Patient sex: M
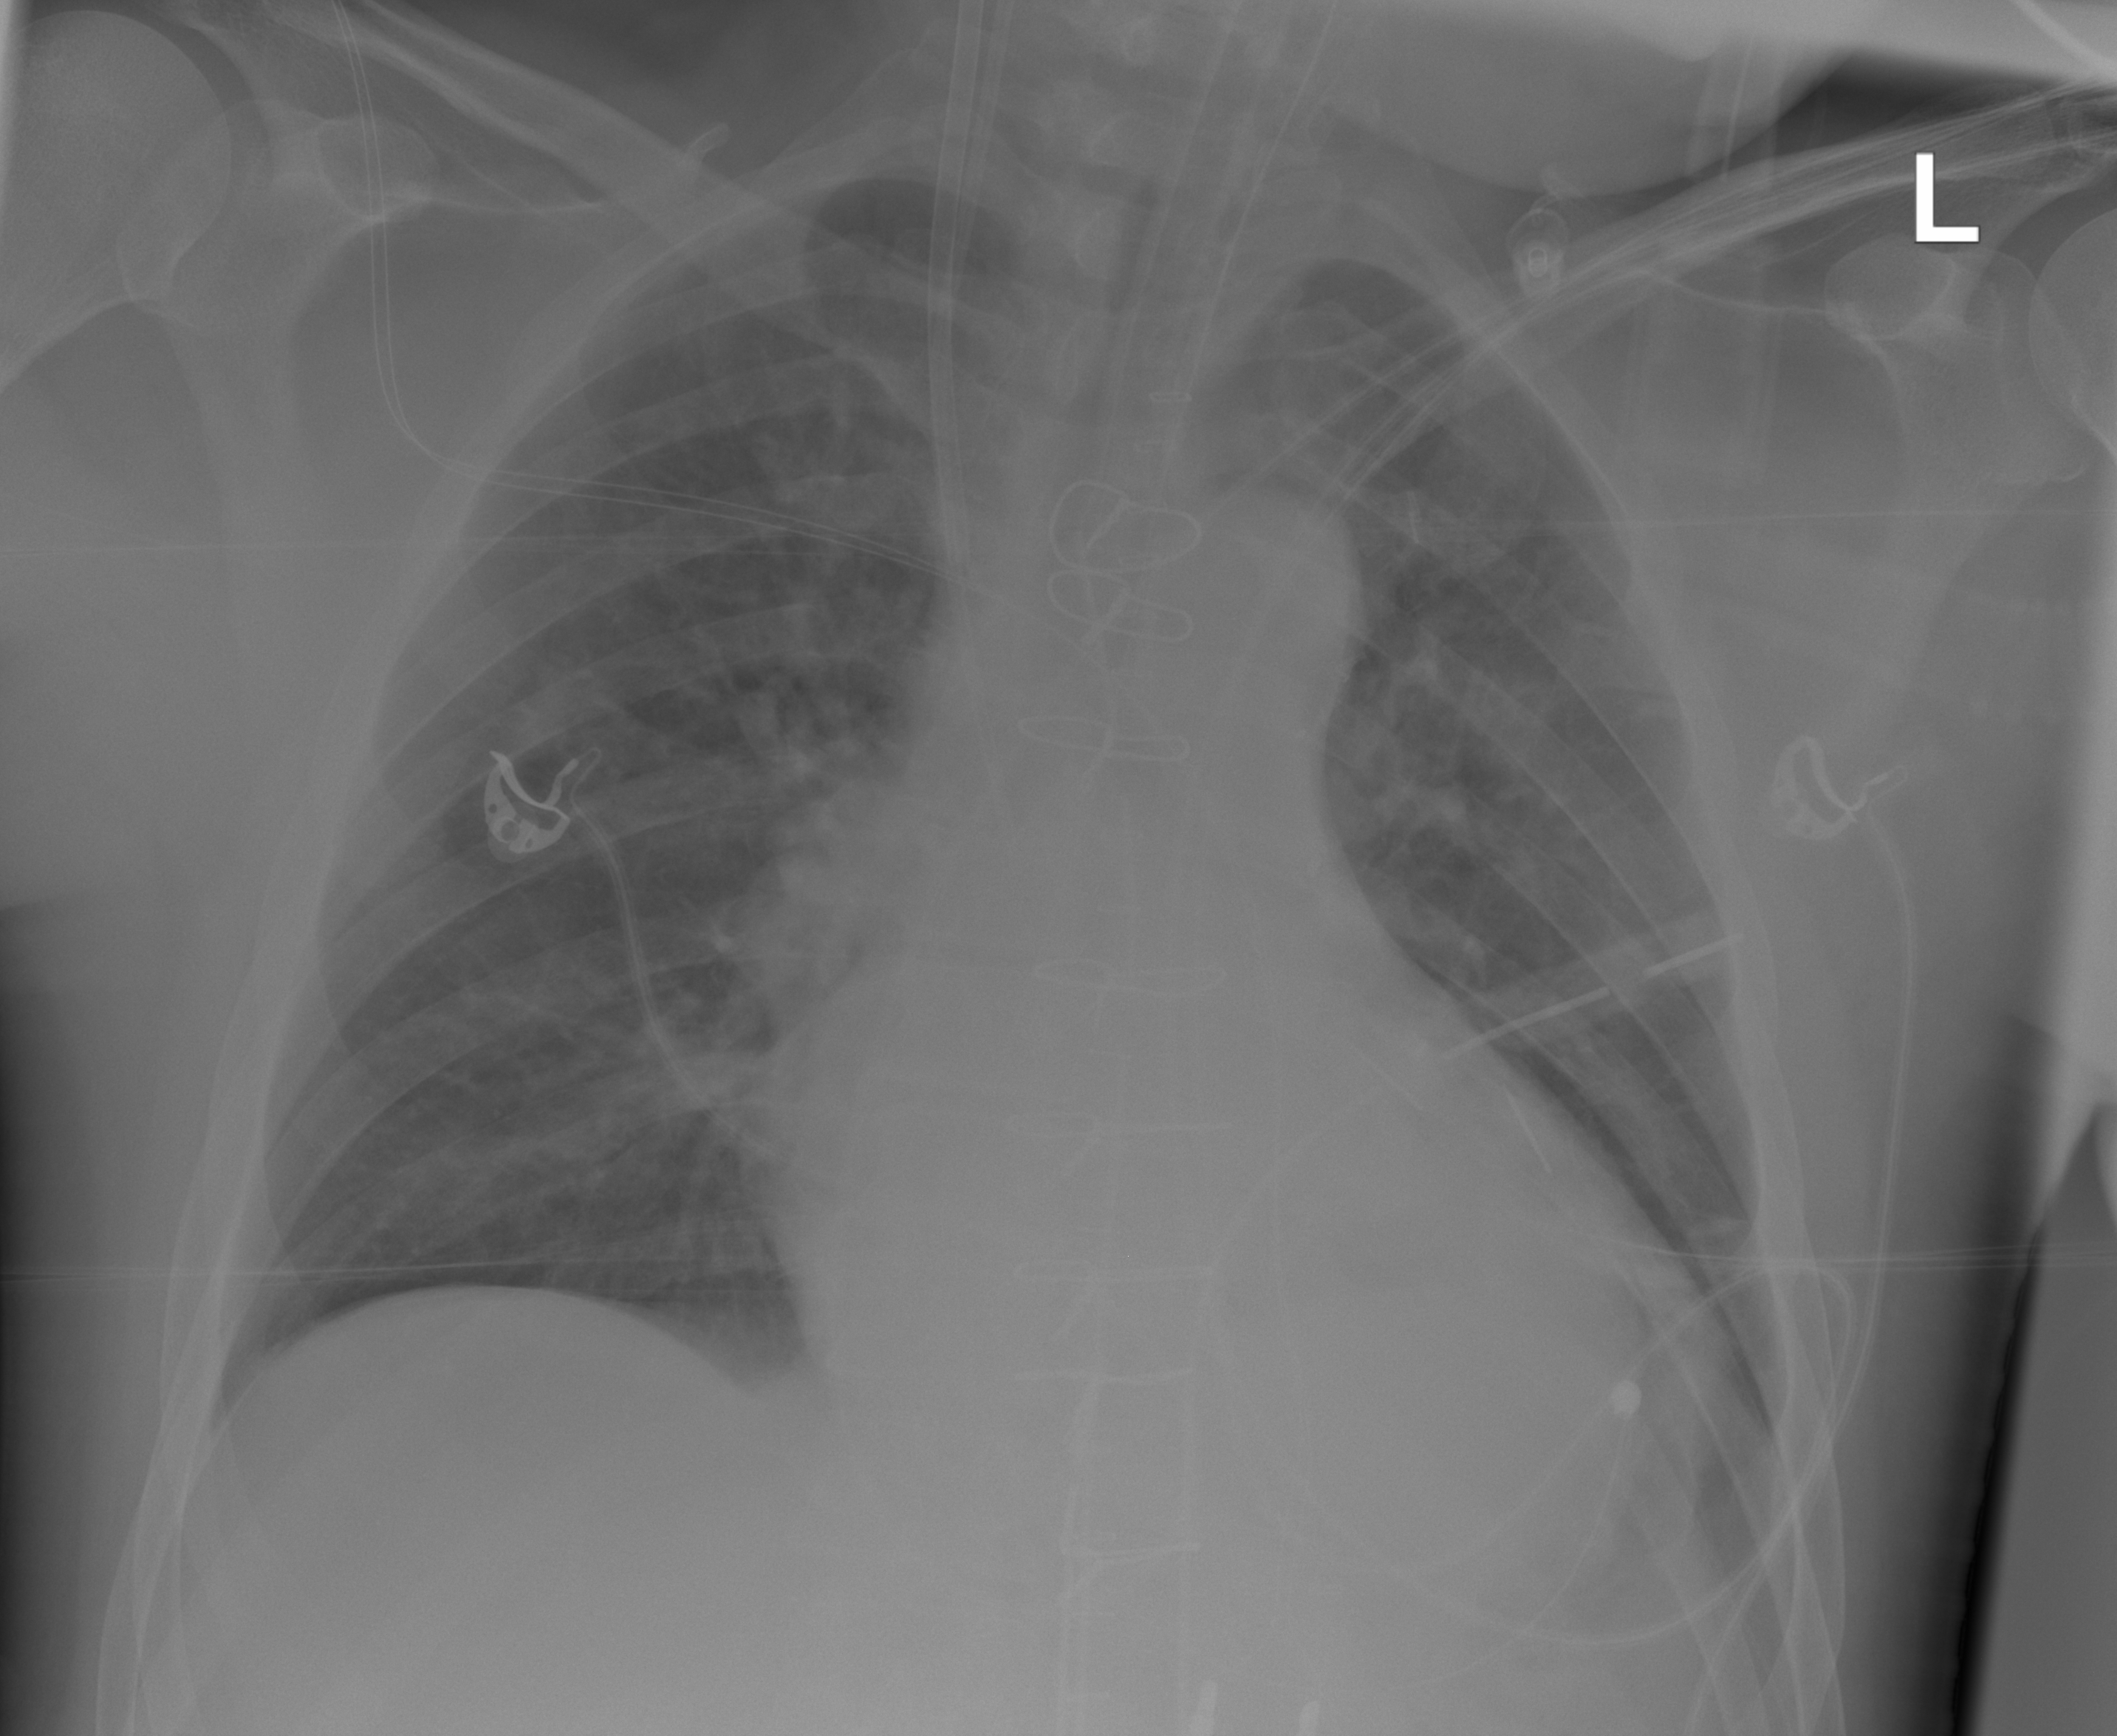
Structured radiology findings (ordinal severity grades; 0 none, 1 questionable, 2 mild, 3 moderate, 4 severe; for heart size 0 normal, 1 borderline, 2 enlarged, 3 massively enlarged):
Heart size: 1
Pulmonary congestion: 0
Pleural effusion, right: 0
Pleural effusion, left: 2
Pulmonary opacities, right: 0
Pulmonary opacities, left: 0
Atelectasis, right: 0
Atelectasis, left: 2